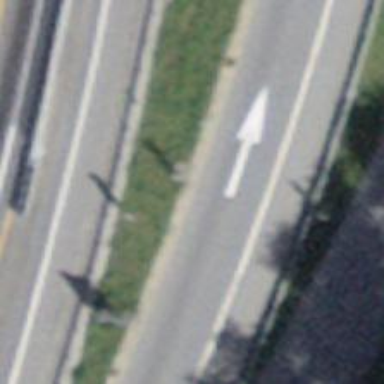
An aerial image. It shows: Trunk link highway with asphalt surface.